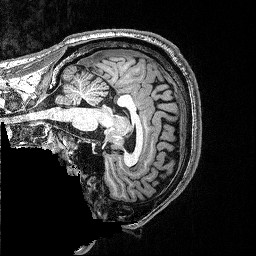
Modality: T1w
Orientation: sagittal
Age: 43
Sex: male
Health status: ill
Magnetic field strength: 3 T
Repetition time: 2.53 s
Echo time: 0.00331 s